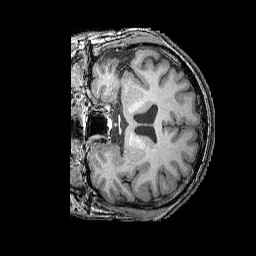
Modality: T1w
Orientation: coronal
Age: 50
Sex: male
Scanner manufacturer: siemens
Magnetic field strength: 3 T
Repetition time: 2.25 s
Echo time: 0.00415 s